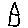
Label: house